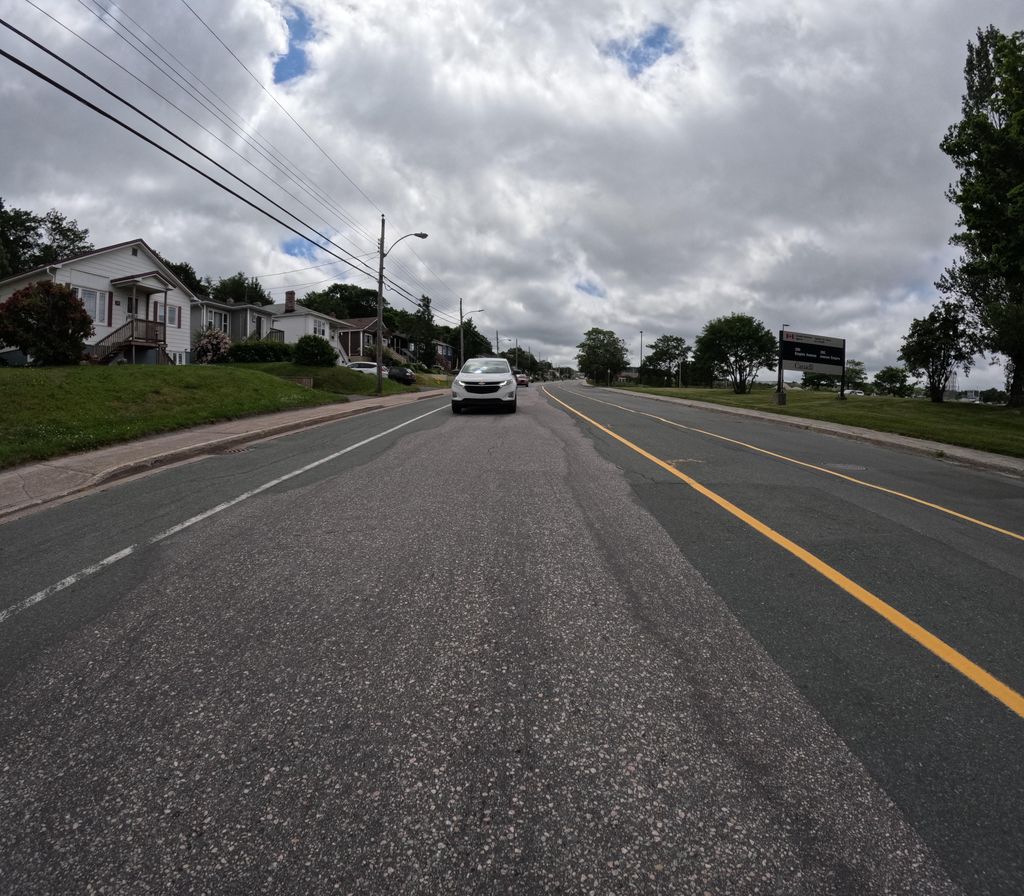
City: st_johns